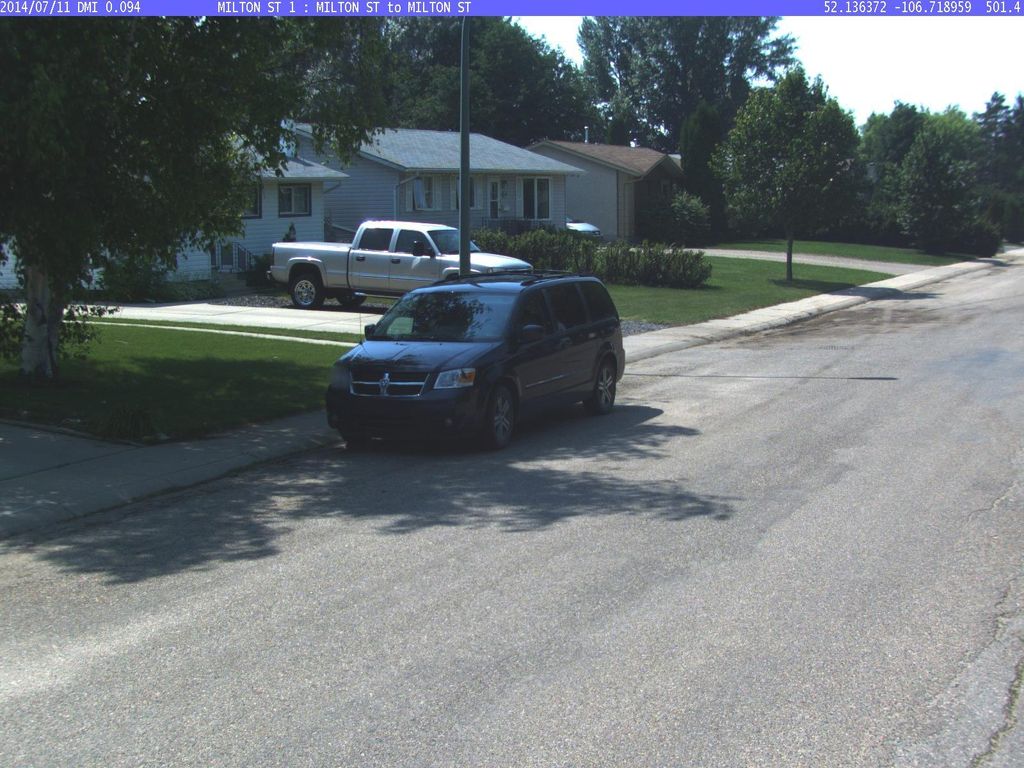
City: saskatoon